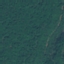
Land use / land cover: Forest